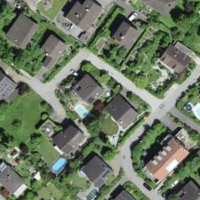
EUNIS habitat code: 55
Species observed at this site:
Vicia sepium
Lathyrus pratensis